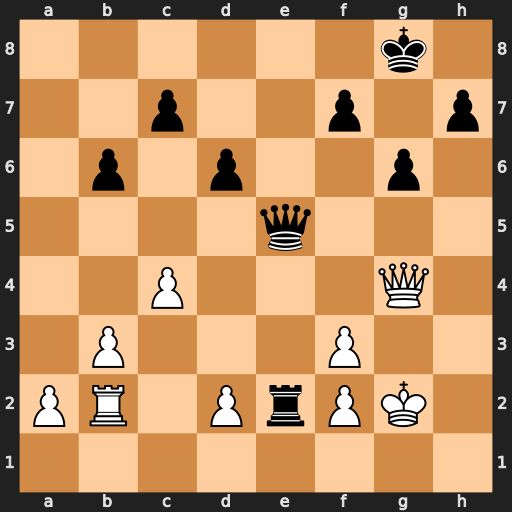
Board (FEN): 6k1/2p2p1p/1p1p2p1/4q3/2P3Q1/1P3P2/PR1PrPK1/8
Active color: w
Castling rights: -
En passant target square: -
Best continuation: d4 Qe3 Rxe2 Qxe2 Qc8+ Kg7 Qxc7